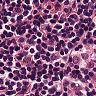
Metastatic tissue present: no